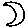
Label: moon